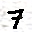
Label: 7